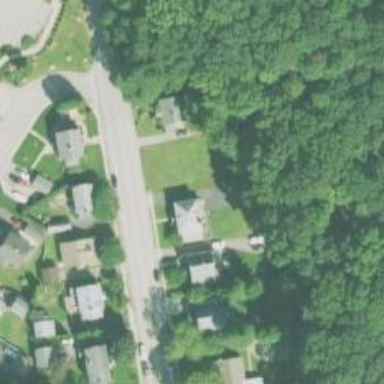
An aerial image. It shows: Residential driveway designated as service road.